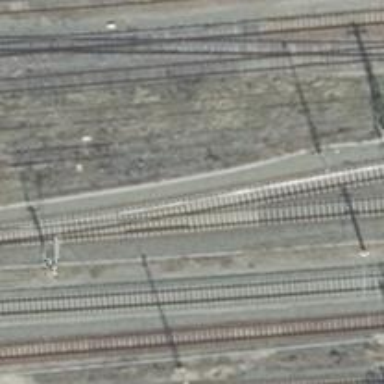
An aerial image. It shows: Abandoned railway.